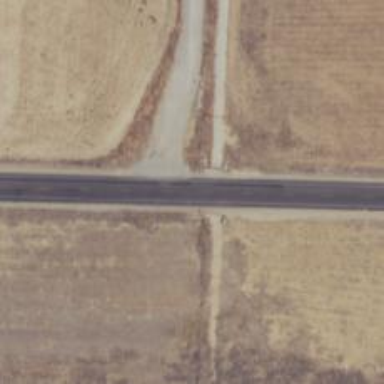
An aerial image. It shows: Primary highway.